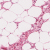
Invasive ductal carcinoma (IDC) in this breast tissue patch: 0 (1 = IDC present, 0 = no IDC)